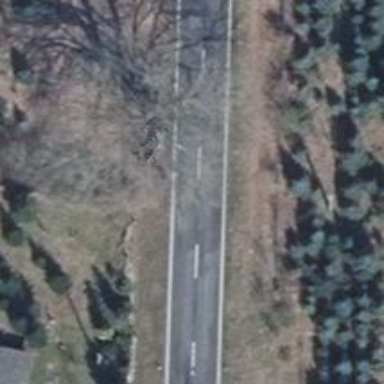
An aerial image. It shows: Secondary road.